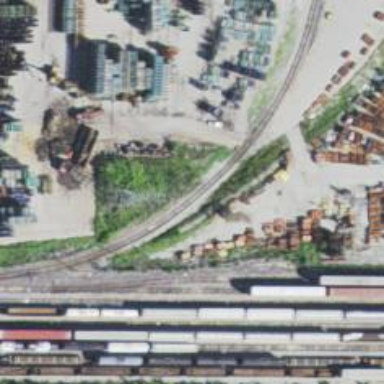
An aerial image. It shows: Railway spur service.